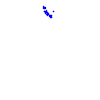
Particle: proton